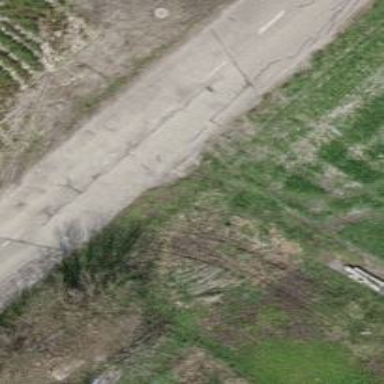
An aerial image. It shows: Unclassified road with paved surface.